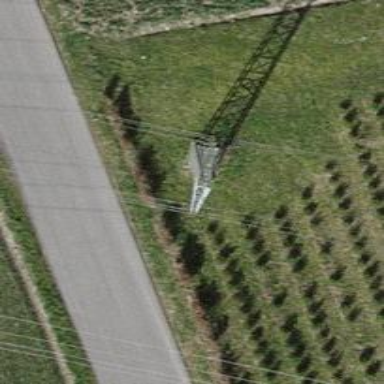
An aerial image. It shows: Power line with three cables.